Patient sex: F
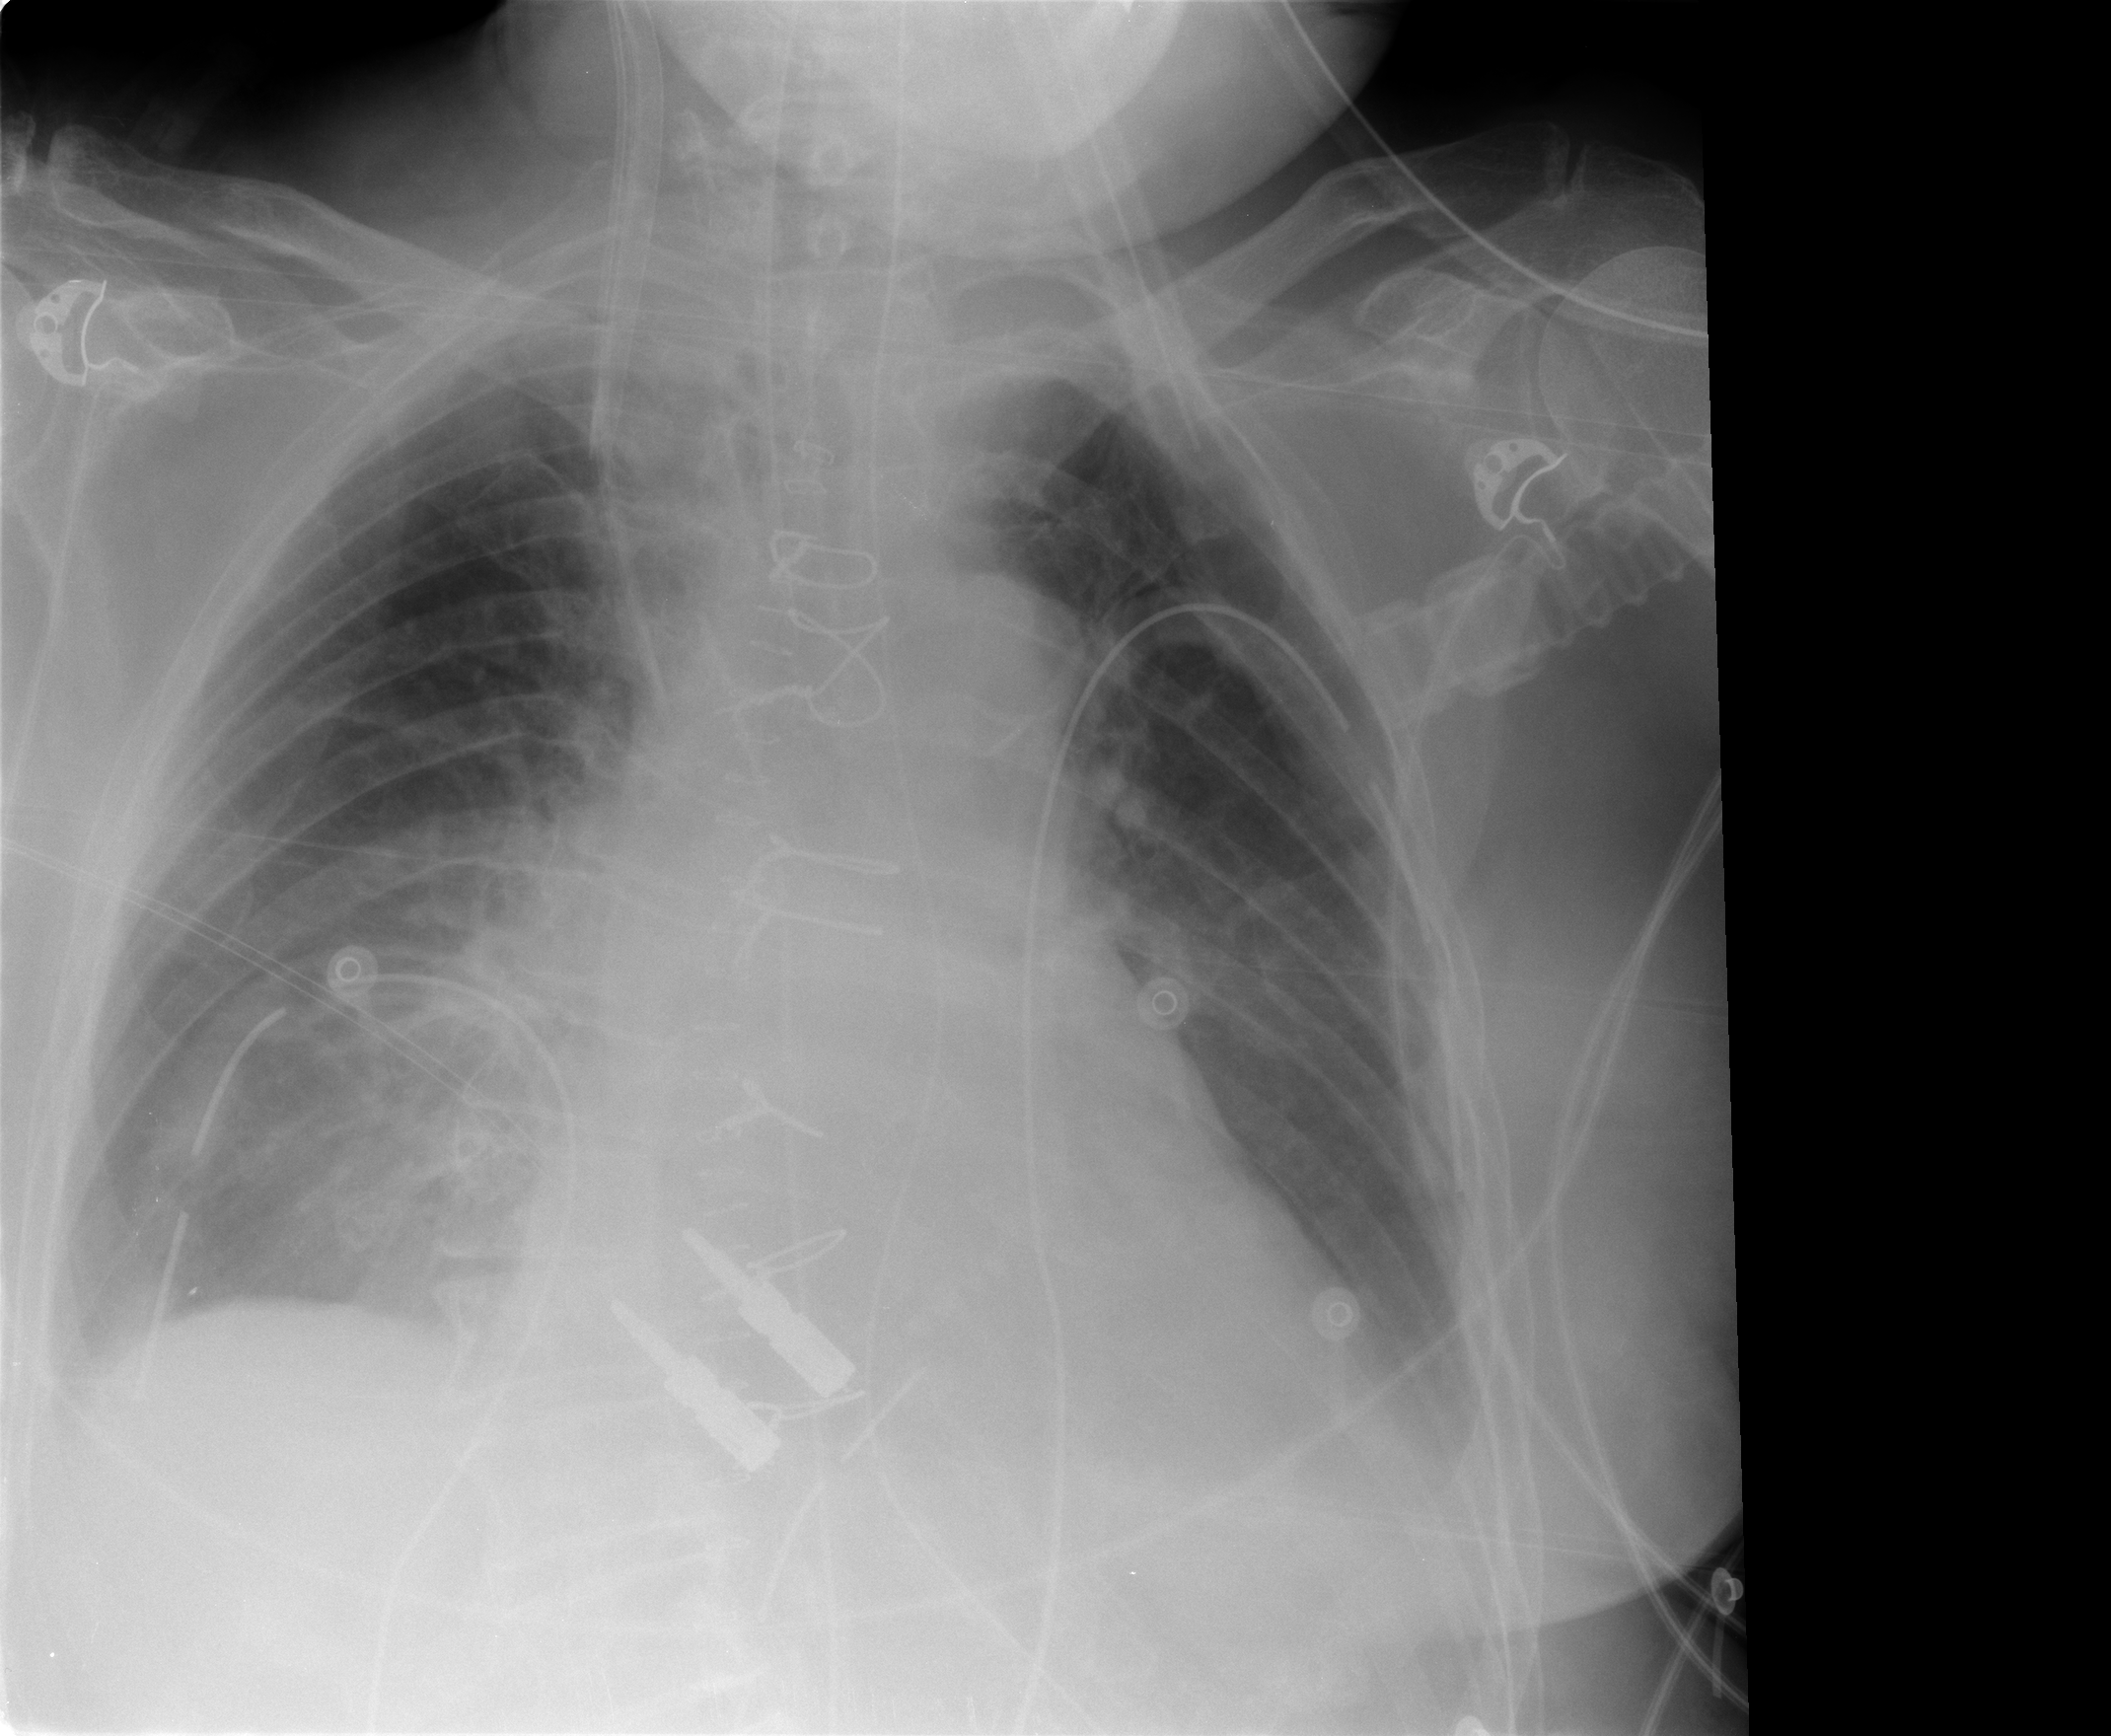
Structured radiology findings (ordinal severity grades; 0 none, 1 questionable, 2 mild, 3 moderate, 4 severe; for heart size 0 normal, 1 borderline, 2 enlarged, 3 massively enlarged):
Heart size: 2
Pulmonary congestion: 0
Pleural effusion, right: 2
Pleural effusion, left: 2
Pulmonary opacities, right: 0
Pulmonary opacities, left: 0
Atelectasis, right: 2
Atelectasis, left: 2